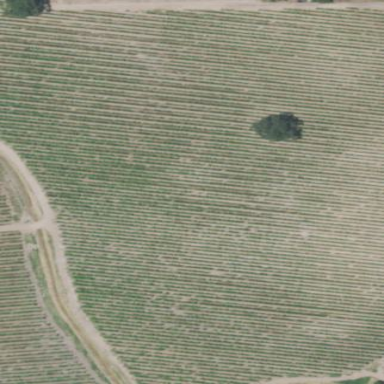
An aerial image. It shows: Vineyard where grapes are grown.